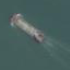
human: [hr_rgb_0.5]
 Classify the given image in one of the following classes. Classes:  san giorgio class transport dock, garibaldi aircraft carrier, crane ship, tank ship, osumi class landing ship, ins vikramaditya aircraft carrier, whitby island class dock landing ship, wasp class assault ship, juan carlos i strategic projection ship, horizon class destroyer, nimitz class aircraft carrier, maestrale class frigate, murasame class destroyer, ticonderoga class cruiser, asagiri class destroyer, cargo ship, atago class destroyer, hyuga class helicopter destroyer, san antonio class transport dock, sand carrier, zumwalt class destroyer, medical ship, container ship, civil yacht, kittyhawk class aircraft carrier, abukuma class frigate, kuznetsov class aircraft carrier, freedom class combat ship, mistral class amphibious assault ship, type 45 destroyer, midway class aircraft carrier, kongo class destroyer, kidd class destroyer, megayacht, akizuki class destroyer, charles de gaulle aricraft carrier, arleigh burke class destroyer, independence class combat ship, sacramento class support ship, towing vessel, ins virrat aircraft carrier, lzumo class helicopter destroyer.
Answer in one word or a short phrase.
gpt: Sand carrier